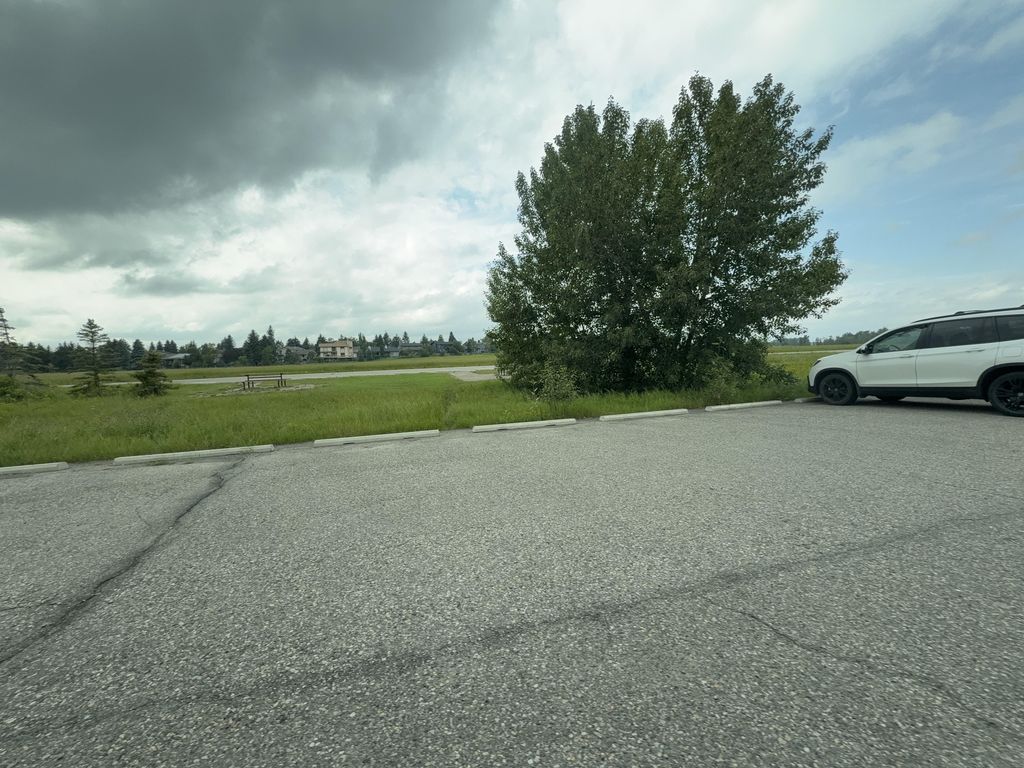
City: calgary